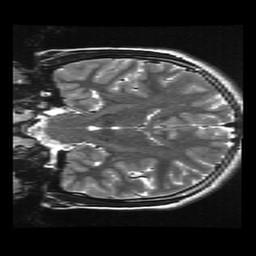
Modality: T2w
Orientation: coronal
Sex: male
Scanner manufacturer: ge
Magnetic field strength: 3 T
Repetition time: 5 s
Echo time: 0.1012 s